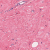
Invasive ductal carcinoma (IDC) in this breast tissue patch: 0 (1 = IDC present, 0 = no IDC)